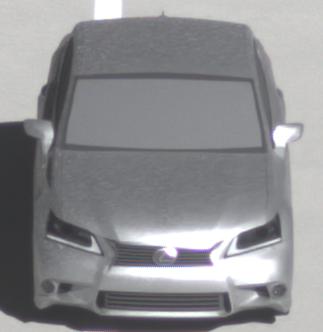
Make: Lexus
Model: GS 250
Detailed model: GS (L10)
Model produced from: 2012/06
Model produced until: 2013/12
Doors: 4
Color: white
Road condition: dry road
Daytime: morning or afternoon
Contrast: high contrast